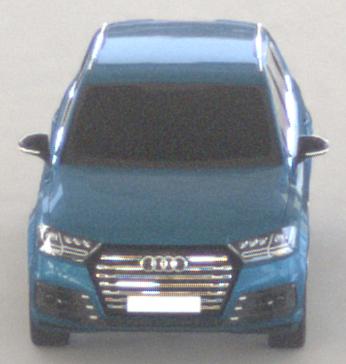
Make: Audi
Model: SQ7
Detailed model: -
Model produced from: 2016
Model produced until: 2018
Doors: 5
Color: blue
Road condition: dry road
Daytime: morning or afternoon
Contrast: low contrast